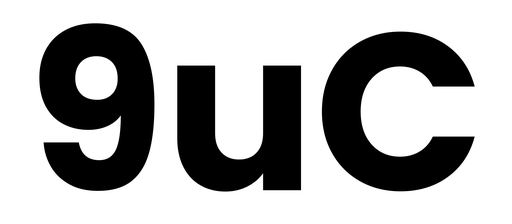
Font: Poppins-Bold